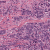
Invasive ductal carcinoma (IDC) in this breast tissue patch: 1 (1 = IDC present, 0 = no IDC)